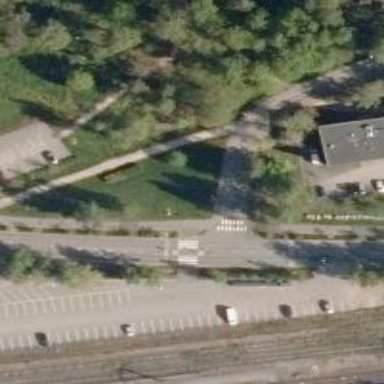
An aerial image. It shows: Cycleway.